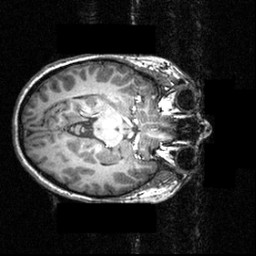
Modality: T1w
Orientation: axial
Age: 27
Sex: female
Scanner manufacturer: siemens
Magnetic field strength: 3.951 T
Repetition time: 1.5 s
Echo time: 0.00335 s